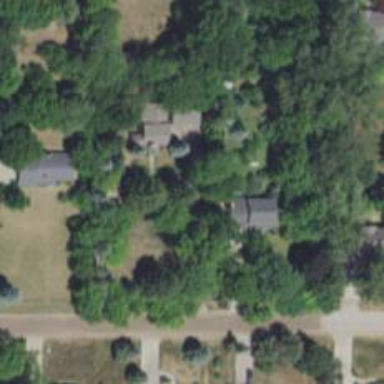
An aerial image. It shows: Driveway.